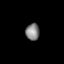
Tissue: lung
Cell type: Myeloid cells
Senescence score: 0.6348
Nuclear area (px): 227
Mean DAPI intensity: 131.405